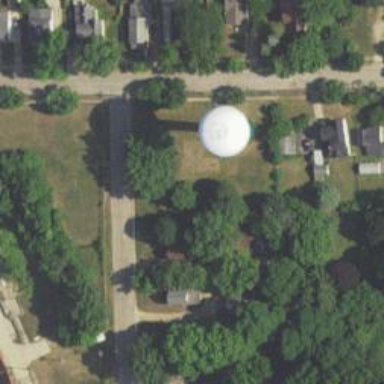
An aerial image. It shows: Water tower that is man-made.